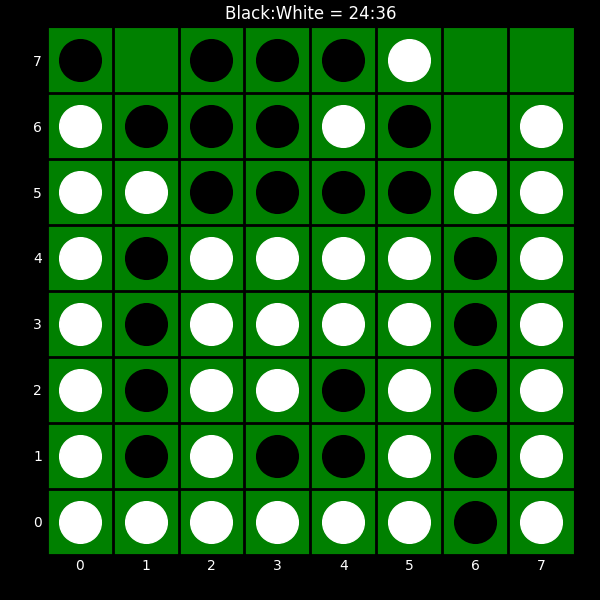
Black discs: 24
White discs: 36